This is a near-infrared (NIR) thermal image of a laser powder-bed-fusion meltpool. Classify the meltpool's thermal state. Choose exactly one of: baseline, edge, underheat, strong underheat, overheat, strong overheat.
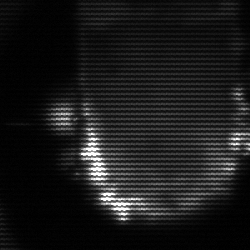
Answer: baseline